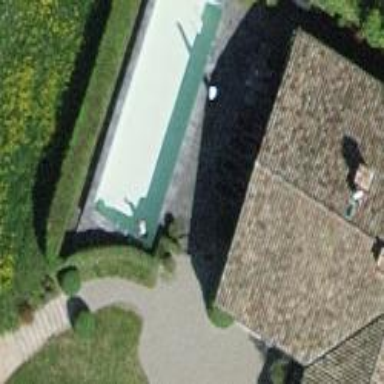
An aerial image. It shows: Swimming pool located in leisure land.